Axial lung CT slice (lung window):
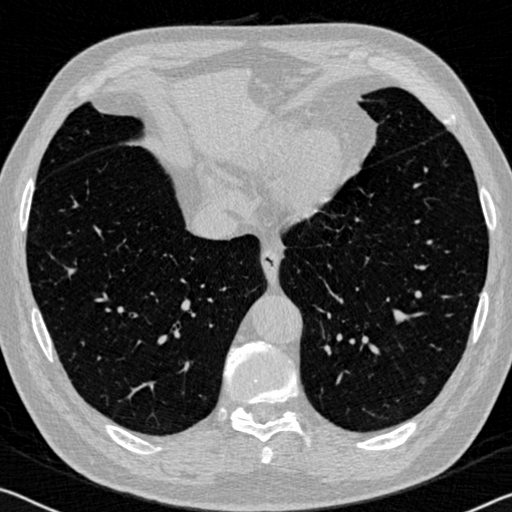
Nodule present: no